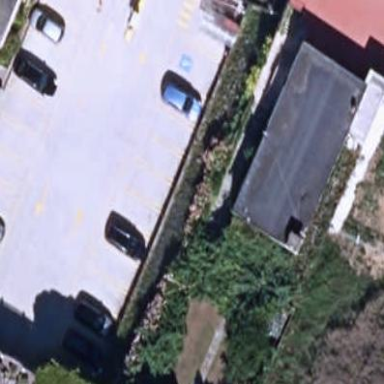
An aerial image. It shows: Paved parking area.